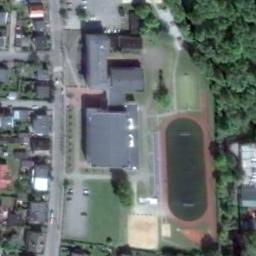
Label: ground_track_field